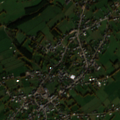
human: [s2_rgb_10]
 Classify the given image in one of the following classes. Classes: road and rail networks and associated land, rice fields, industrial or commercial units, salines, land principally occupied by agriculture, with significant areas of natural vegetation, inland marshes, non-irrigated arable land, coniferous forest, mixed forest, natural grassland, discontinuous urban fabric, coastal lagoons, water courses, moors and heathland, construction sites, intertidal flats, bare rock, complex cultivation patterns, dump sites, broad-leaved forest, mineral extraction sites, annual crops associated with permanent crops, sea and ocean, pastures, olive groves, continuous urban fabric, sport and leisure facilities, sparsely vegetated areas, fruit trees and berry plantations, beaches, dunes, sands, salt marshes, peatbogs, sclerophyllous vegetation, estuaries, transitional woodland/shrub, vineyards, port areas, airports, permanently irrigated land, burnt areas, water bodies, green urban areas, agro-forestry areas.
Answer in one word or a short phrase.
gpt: discontinuous urban fabric, pastures